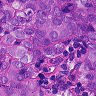
Metastatic tissue present: yes